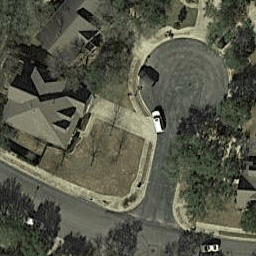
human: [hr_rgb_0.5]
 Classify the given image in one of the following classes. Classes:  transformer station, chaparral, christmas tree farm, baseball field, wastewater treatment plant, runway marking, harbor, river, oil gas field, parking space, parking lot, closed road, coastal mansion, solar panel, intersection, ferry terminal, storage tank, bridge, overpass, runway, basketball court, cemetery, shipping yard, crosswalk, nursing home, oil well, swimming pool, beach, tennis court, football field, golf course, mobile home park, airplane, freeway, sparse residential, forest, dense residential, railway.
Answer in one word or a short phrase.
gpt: closed road